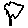
Label: tree